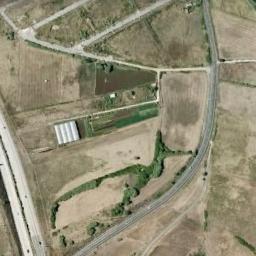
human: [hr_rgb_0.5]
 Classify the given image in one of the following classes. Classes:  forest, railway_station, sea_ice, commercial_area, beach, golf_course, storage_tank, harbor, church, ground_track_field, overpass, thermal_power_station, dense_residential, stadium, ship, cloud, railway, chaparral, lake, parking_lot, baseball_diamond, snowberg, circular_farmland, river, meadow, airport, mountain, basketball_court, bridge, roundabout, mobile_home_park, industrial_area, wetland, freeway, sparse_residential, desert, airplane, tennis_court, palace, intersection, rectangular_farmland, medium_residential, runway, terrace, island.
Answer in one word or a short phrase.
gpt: rectangular_farmland